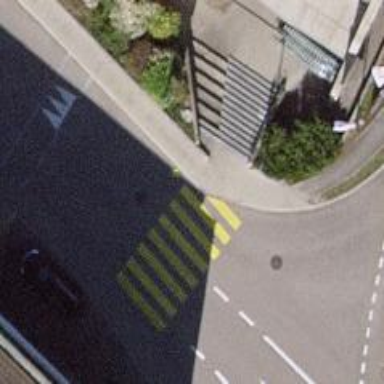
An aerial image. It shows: Zebra crossing on the road.